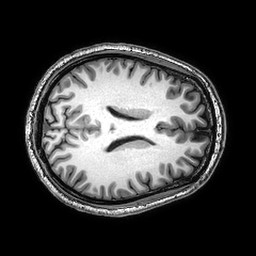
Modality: T1w
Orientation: axial
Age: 27
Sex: male
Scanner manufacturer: philips
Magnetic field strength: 3 T
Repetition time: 0.008411 s
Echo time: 0.0039 s